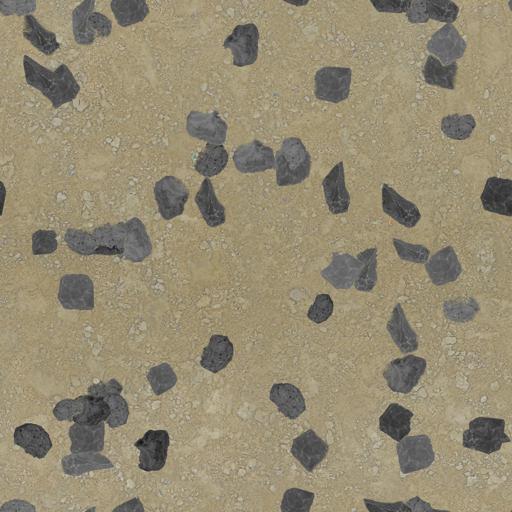
Tags: desert pebbles rocks sand stone